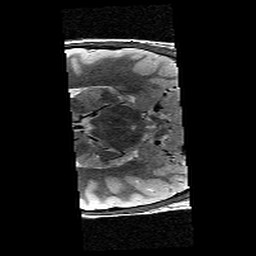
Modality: T2w
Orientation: axial
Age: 12
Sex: male
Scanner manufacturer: siemens
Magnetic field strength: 3 T
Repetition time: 8.46 s
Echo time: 0.067 s